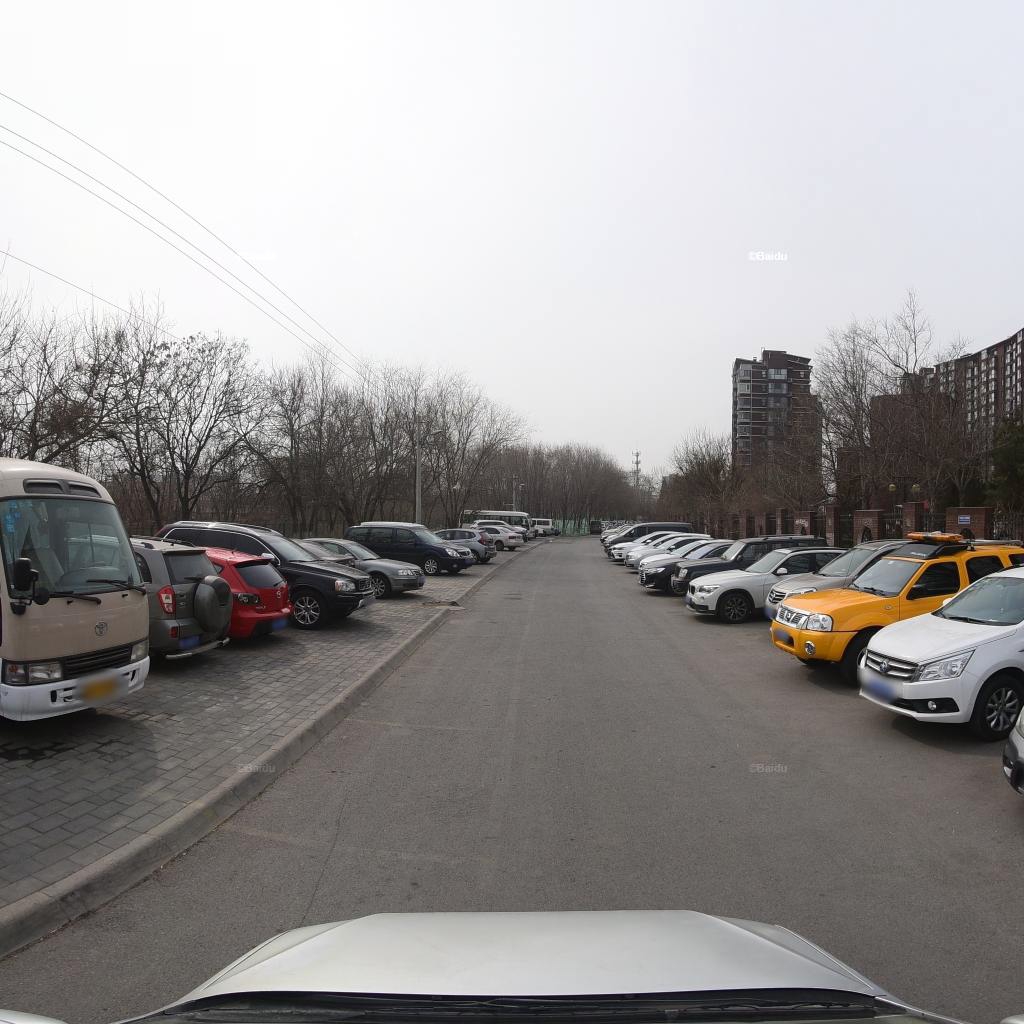
Region: Fengtai
Road damage annotations: longitudinal crack, manhole cover